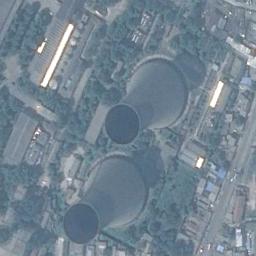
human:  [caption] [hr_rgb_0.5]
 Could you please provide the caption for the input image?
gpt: There are many buildings of different shapes next to the thermal power station .

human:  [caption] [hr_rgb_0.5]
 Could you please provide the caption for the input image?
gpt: In the thermal power station there are neatly planned plants, Equipment and good greening, and there are two cooling towers .

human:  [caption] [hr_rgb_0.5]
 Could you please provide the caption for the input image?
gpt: There are two thermal power stations and several building blocks .

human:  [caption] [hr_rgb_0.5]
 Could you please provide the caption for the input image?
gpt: The thermal power station is next to some buildings and trees .

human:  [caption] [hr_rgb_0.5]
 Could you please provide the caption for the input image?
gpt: There are two chimneys and many green trees on the thermal power station .